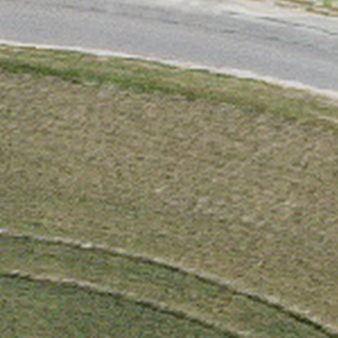
Label: other